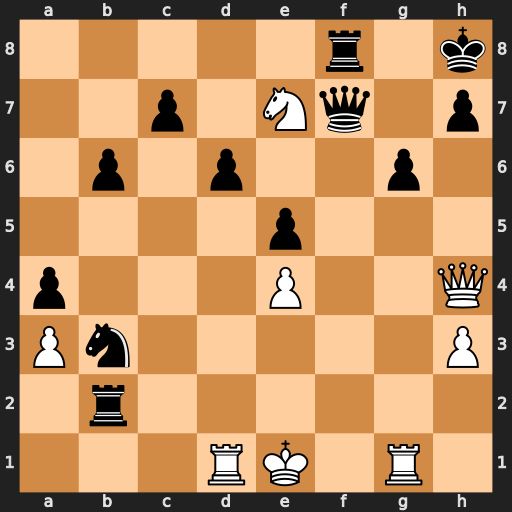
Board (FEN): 5r1k/2p1Nq1p/1p1p2p1/4p3/p3P2Q/Pn5P/1r6/3RK1R1
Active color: w
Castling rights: -
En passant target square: -
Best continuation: Nxg6+ Qxg6 Rxg6